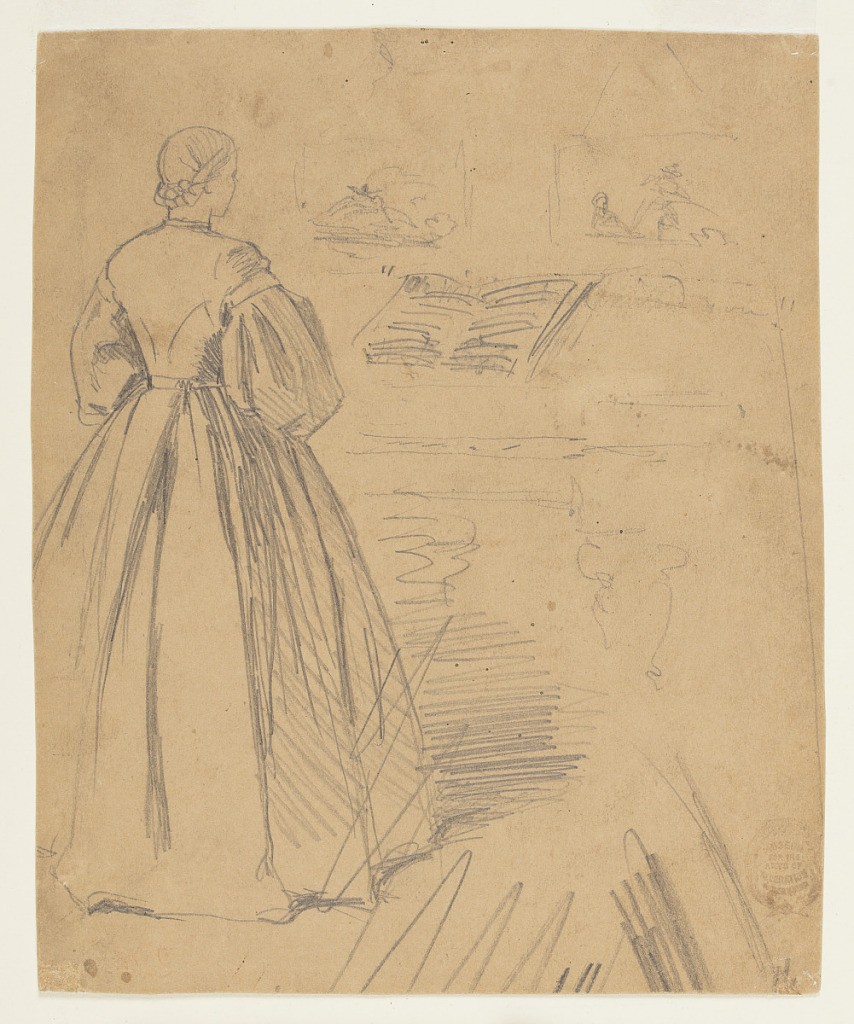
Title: Woman Standing Before a Piano
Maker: Winslow Homer, American, 1836–1910
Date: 1862
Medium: Graphite on paper
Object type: Drawing
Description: Recto: Vertical view of a woman standing at a square piano, with a open book of music on its rack, and indications of two pictures haning on a wall behind.

Verso: Two mourning women, with one resting her head on the shoulder of the other, in the opposite direction from recto; as well as a part of a sketch of a woman seen obliquely from the right back, and a sketch of the right hand of another women is shown on her right hip, horizontally across the bottom edge.